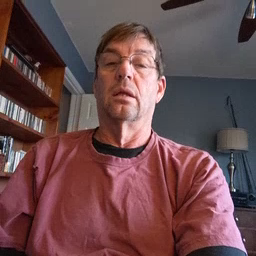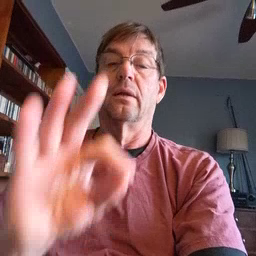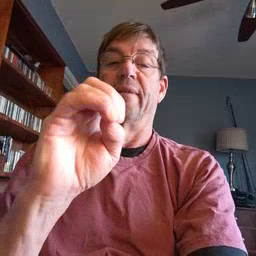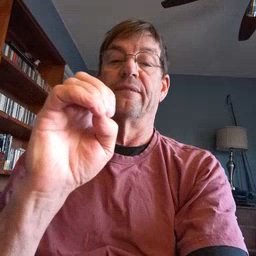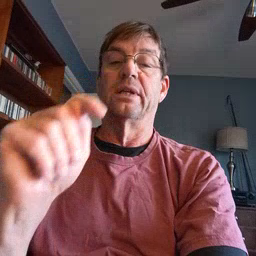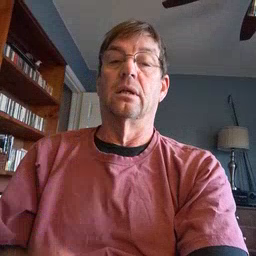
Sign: feet